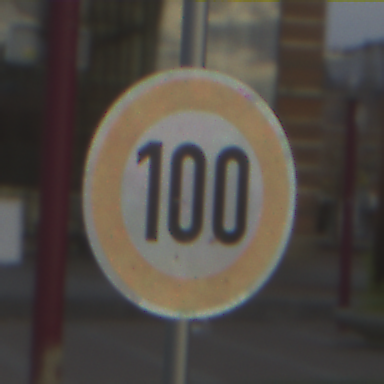
Verkehrszeichen: Geschwindigkeit100
Umgebung: Outdoor, Suburban
Tageszeit: MorningAfternoon
Wetter: PartlyCloudy
Licht: Natural
Jahreszeit: NotSpecified
Kontrast: MediumContrast